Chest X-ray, AP view. Patient: 60 years old, sex M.
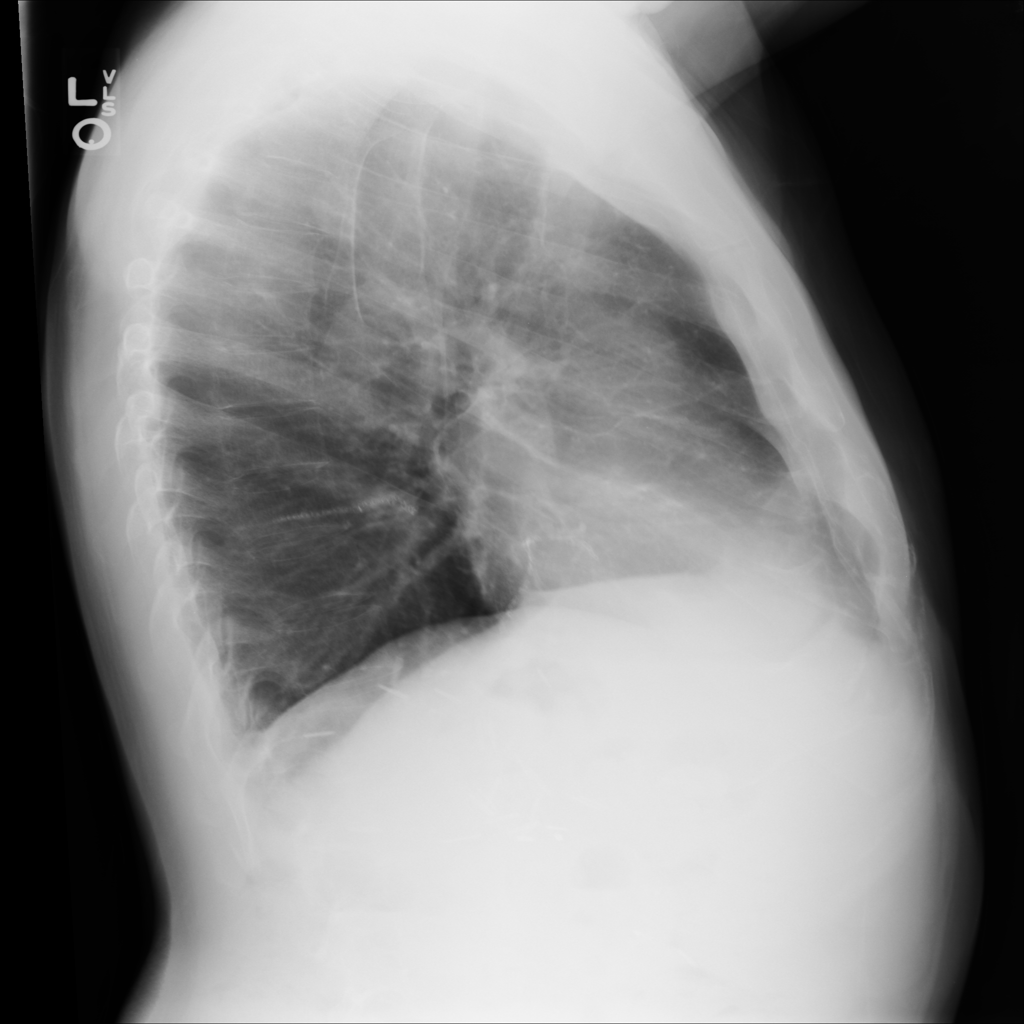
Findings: Atelectasis, Mass